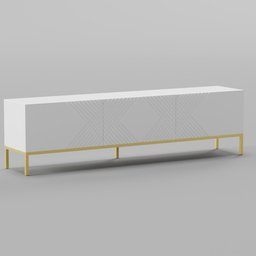
Label: furniture